Explain the disparities between the first and second image.
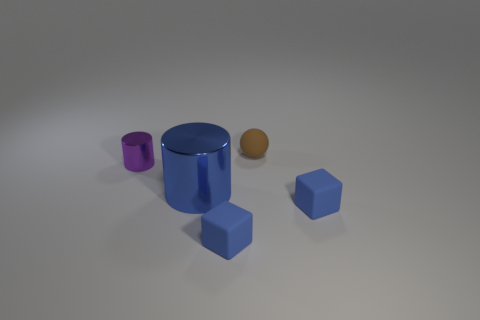
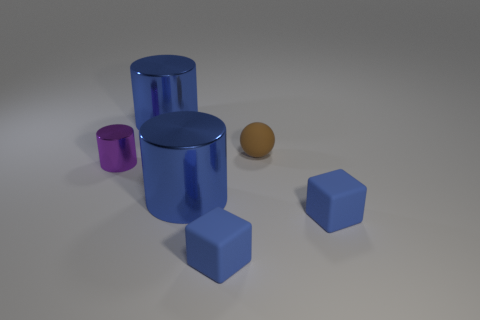
the big blue shiny cylinder that is behind the purple cylinder has appeared
the big blue metallic cylinder that is behind the tiny purple shiny thing has appeared
the large blue metallic cylinder behind the purple object has been added
the large blue metallic cylinder behind the small brown rubber thing has been newly placed